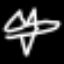
Label: airplane